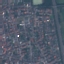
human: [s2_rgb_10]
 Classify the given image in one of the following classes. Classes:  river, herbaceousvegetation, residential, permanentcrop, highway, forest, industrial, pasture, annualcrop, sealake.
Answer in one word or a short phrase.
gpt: Residential